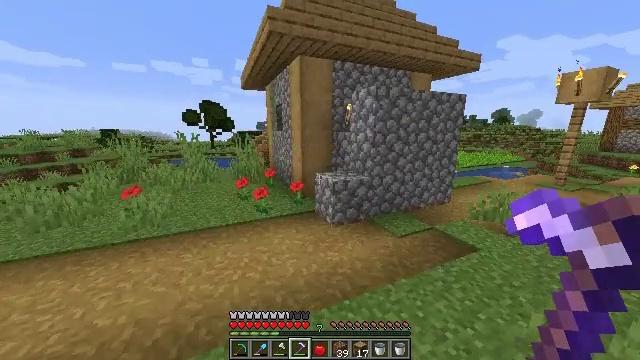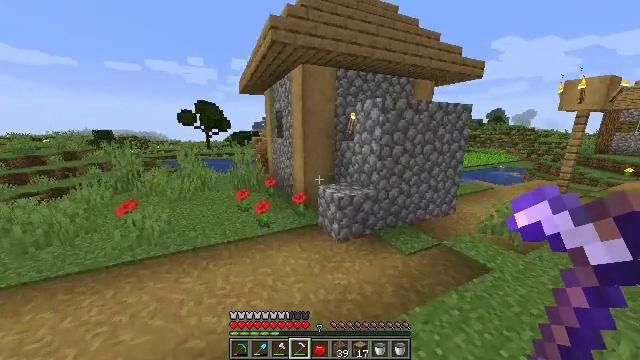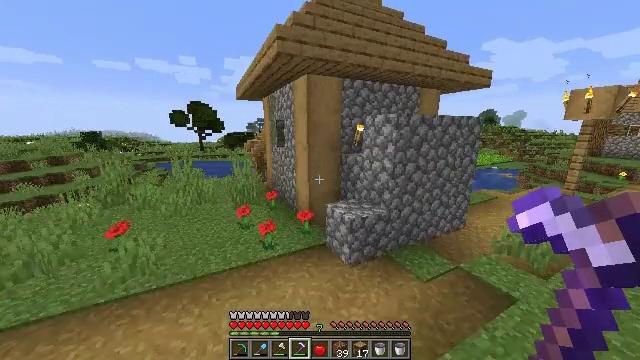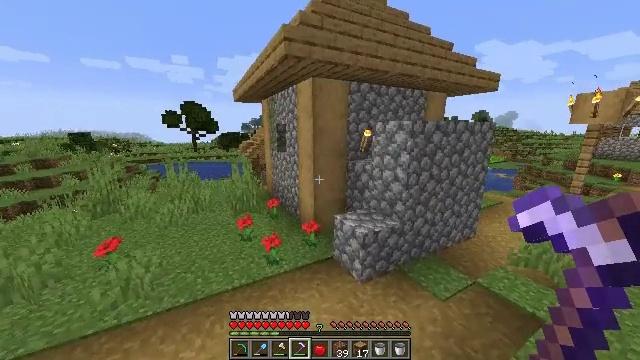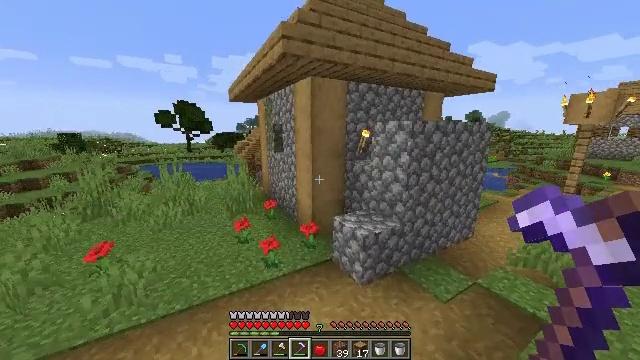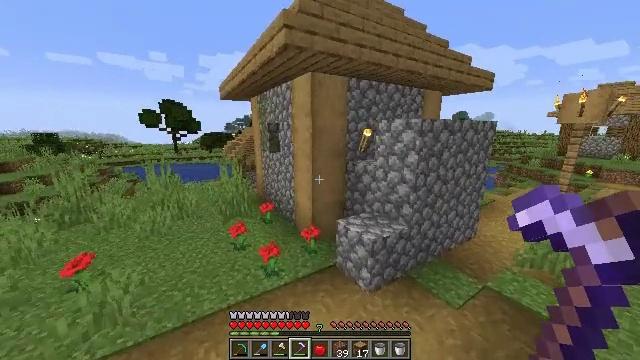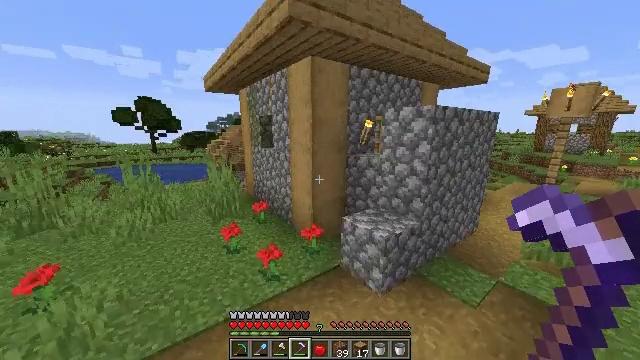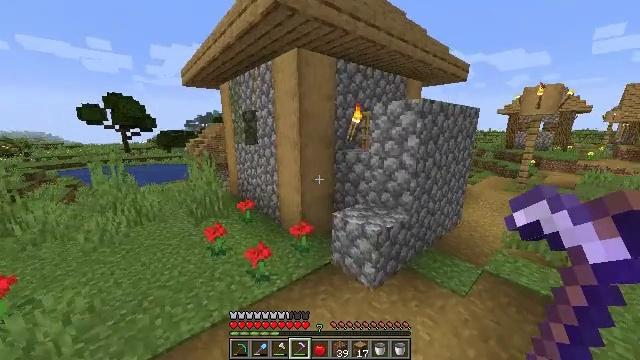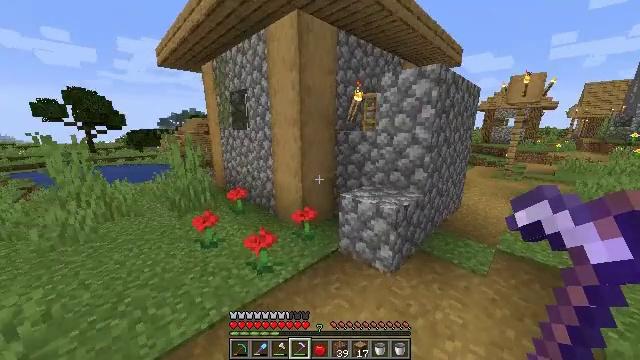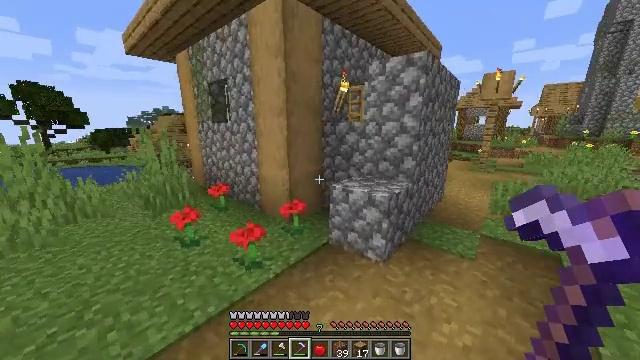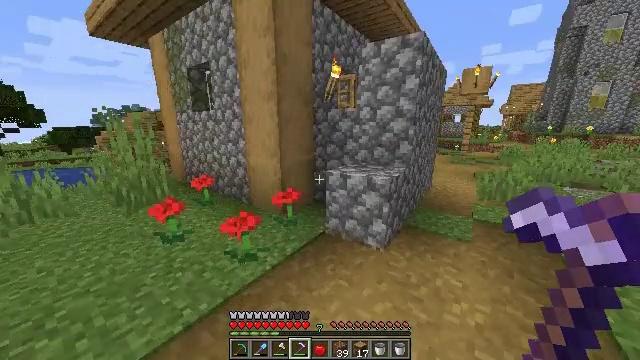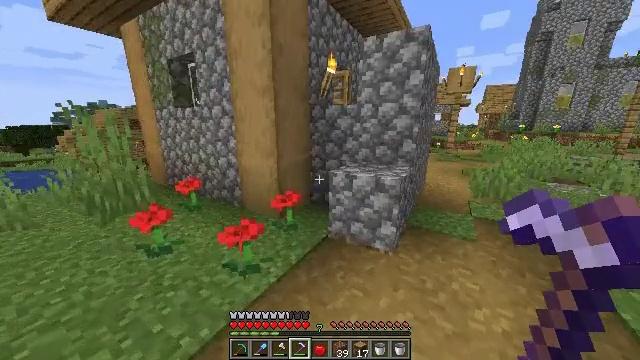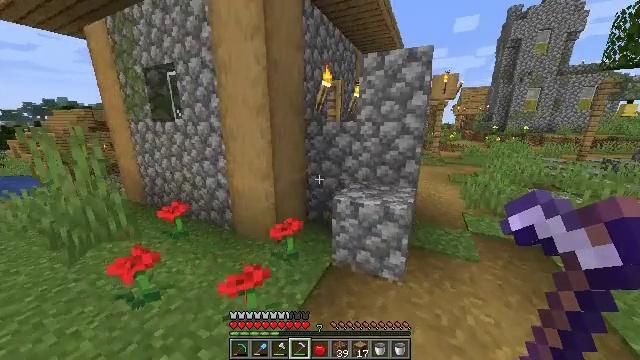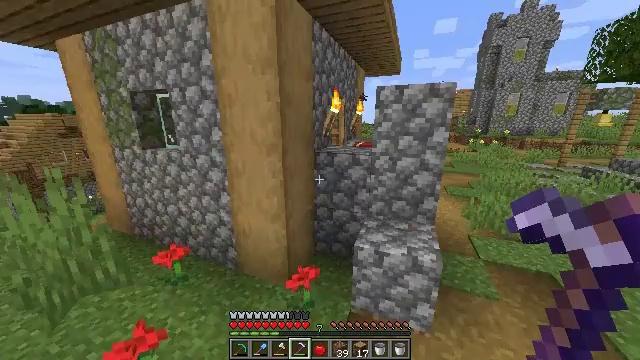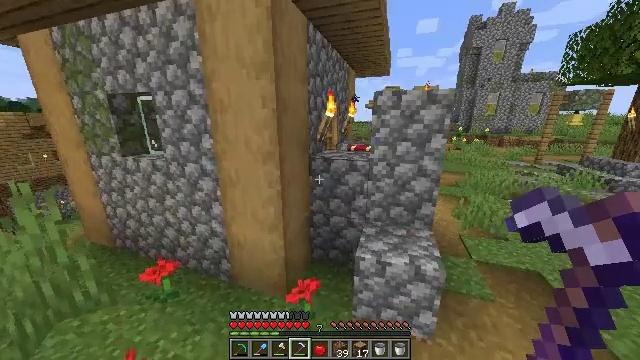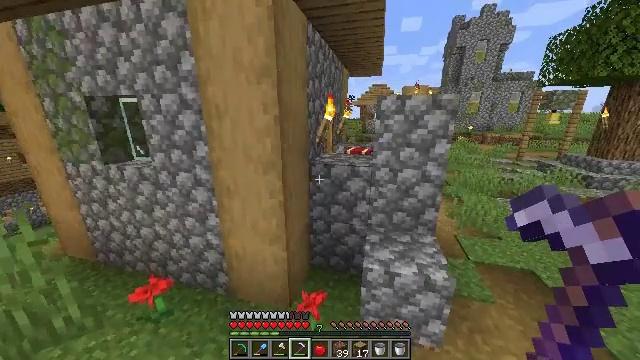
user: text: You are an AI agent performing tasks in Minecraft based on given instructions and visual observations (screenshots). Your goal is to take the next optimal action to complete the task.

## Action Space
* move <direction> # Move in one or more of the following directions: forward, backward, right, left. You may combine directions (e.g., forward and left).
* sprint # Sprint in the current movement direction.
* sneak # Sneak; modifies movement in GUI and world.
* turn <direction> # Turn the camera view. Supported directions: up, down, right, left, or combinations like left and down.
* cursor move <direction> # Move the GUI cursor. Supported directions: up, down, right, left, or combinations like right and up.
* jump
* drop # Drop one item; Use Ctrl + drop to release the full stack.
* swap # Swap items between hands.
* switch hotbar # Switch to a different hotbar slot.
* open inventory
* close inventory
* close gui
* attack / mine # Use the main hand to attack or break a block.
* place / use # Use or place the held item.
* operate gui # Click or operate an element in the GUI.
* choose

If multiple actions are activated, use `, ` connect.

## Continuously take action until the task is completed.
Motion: motion action
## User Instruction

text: Mine the sugar cane near rivers.
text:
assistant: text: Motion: move forward and move left, sprint, jump
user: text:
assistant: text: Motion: move forward and move left, sprint, turn right, jump
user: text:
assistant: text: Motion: move forward and move left, sprint, turn right, jump
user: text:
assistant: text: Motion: move forward and move left, sprint, turn right, jump
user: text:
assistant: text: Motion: move forward and move left, sprint, turn right, jump
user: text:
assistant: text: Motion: move forward and move left, sprint, turn right, jump
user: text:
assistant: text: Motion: move forward and move left, sprint, turn right, jump
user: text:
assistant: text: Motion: move forward and move left, sprint, turn right, jump
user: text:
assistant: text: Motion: move forward and move left, sprint, turn right, jump
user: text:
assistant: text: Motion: move forward and move left, sprint, turn right, jump
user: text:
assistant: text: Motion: move forward and move left, sprint, turn right, jump
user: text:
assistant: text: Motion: move forward and move left, sprint, turn right, jump
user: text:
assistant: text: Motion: move forward and move left, sprint, turn right, jump
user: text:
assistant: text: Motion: move forward and move left, sprint, turn right, jump
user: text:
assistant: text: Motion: move forward and move left, turn right, jump
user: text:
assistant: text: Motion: move forward, turn right, jump
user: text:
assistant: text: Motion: move forward, jump
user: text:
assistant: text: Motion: move forward
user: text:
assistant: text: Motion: move forward and move right
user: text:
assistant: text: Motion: move forward and move right
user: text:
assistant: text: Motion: move forward and move right
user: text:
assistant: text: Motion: move forward and move right, turn right and down
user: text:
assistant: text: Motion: move right, turn right and down
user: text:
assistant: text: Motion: move right, turn right
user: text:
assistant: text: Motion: move right
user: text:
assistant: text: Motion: move right
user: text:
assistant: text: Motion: move right, turn left
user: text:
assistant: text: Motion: move right, turn left
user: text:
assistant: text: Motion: turn left
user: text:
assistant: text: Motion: no_op